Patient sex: F
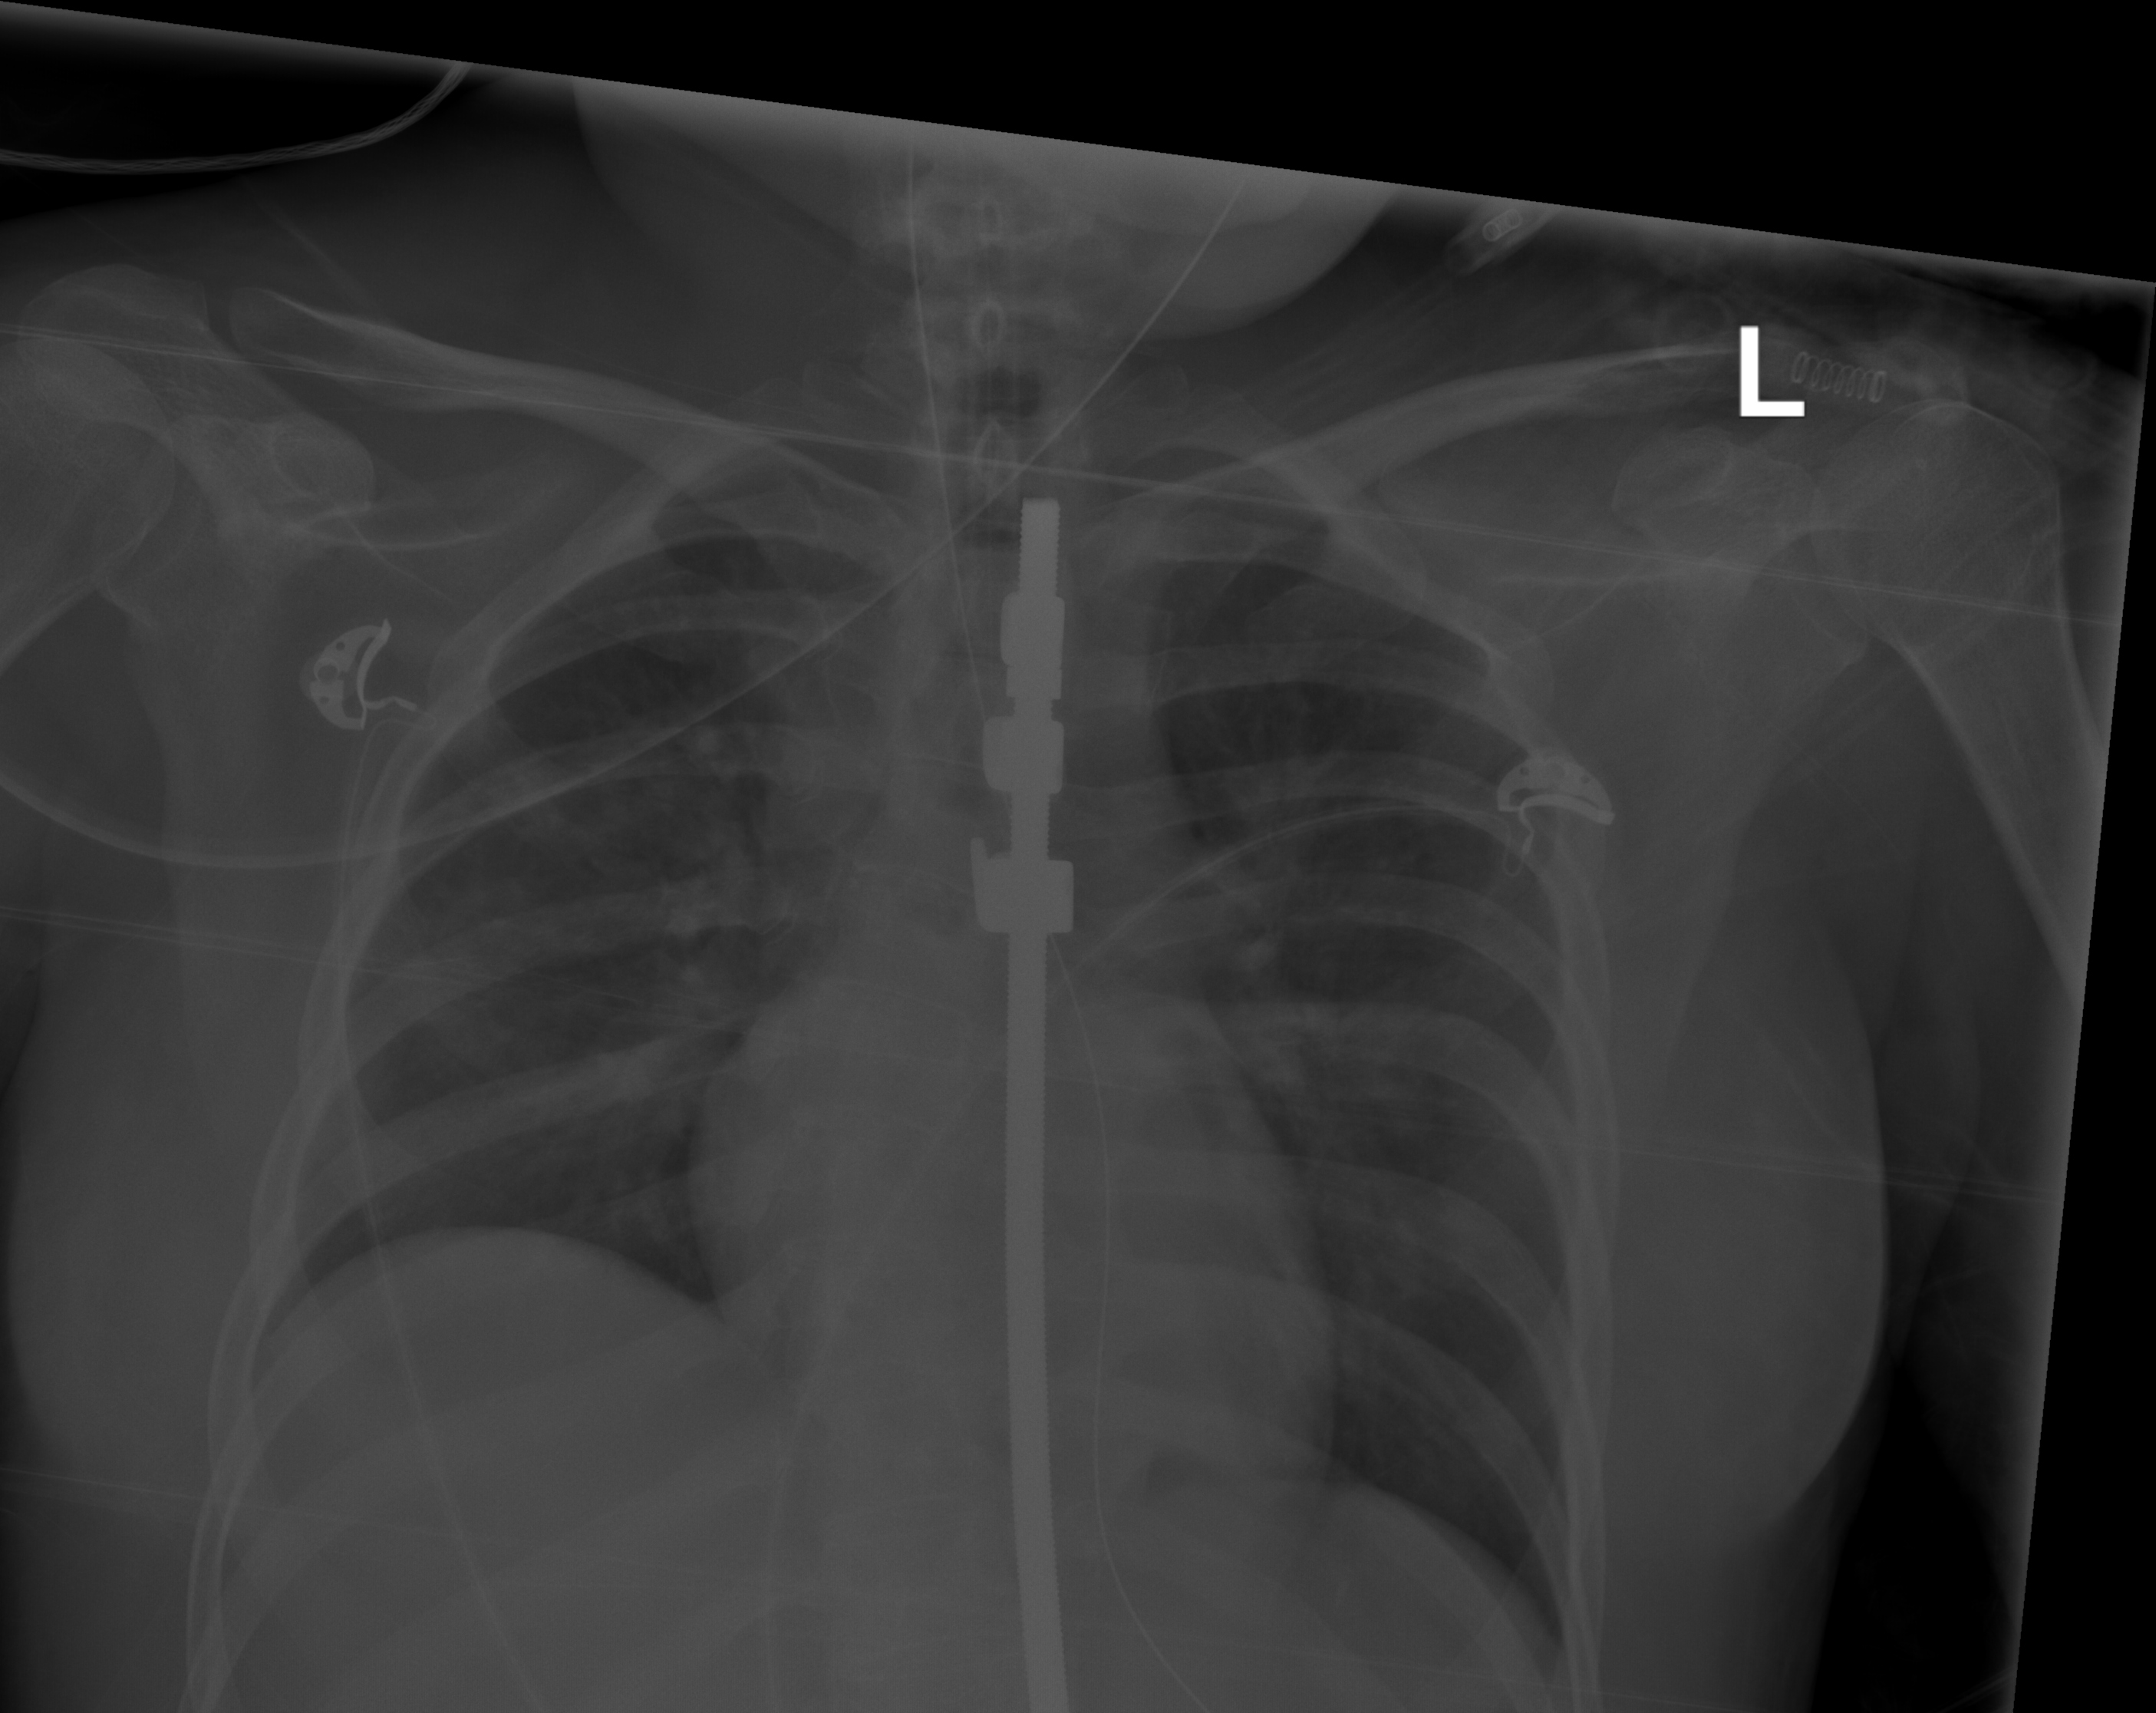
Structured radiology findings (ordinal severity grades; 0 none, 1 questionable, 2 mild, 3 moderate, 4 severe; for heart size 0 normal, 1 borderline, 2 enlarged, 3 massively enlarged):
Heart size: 0
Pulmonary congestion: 1
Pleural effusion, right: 0
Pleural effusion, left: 0
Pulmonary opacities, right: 1
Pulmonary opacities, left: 0
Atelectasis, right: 0
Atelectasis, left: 0